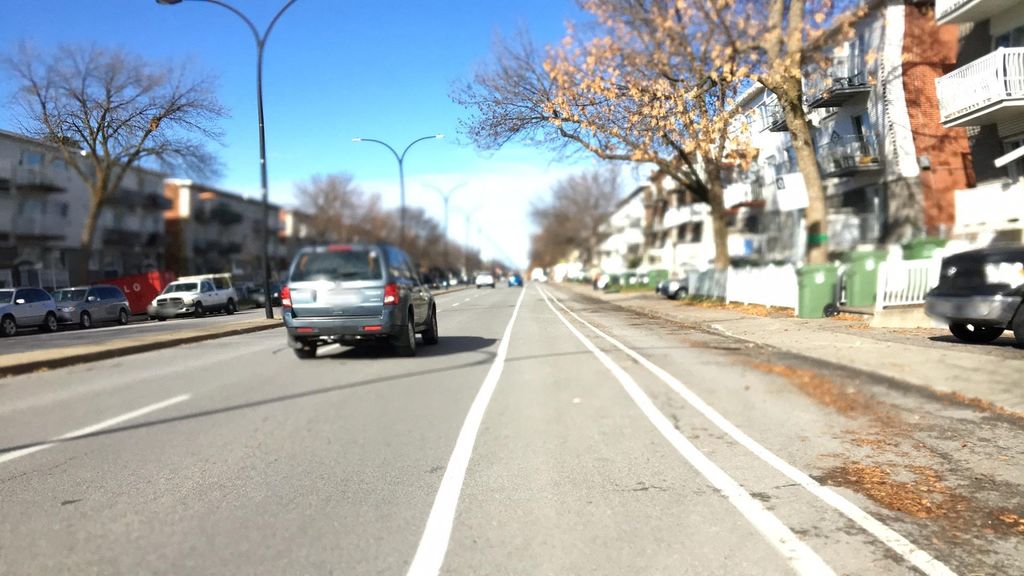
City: montreal